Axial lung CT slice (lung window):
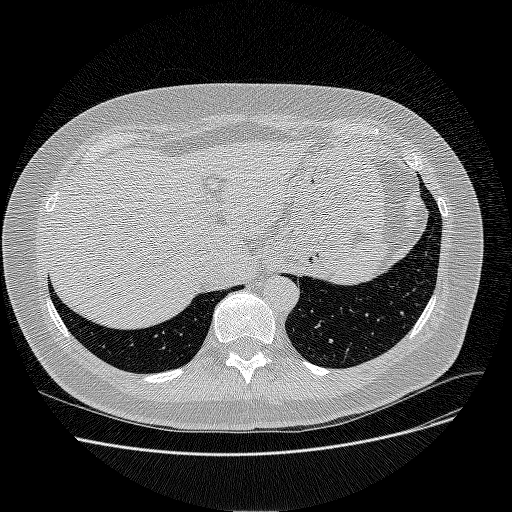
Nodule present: no